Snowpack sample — Buffalo Mountain, Silverthorne, Colorado, USA (1/25/25, 10:11 AM MST)
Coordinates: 39.6222, -106.1139
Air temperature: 22 °F
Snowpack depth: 110 cm
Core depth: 20 cm
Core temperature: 48.2 °F
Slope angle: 12°, slope face: 102°
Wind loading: high
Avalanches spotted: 0
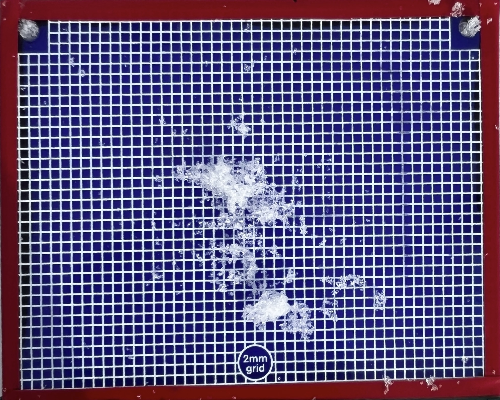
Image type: profile
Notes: No avalanches nearby, collected on the outskirts of a fire break 15 meters from the treeline, on way to Buffalo and Red Mountain